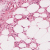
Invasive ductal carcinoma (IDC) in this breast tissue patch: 0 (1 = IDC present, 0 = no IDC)